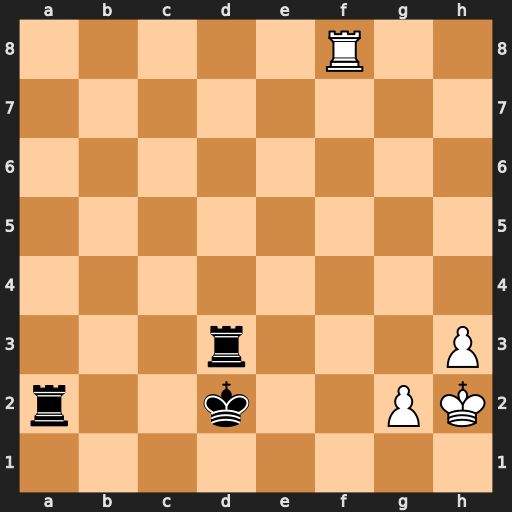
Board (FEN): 5R2/8/8/8/8/3r3P/r2k2PK/8
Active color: w
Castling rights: -
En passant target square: -
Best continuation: Rf2+ Ke3 Rxa2